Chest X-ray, PA view. Patient: 35 years old, sex M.
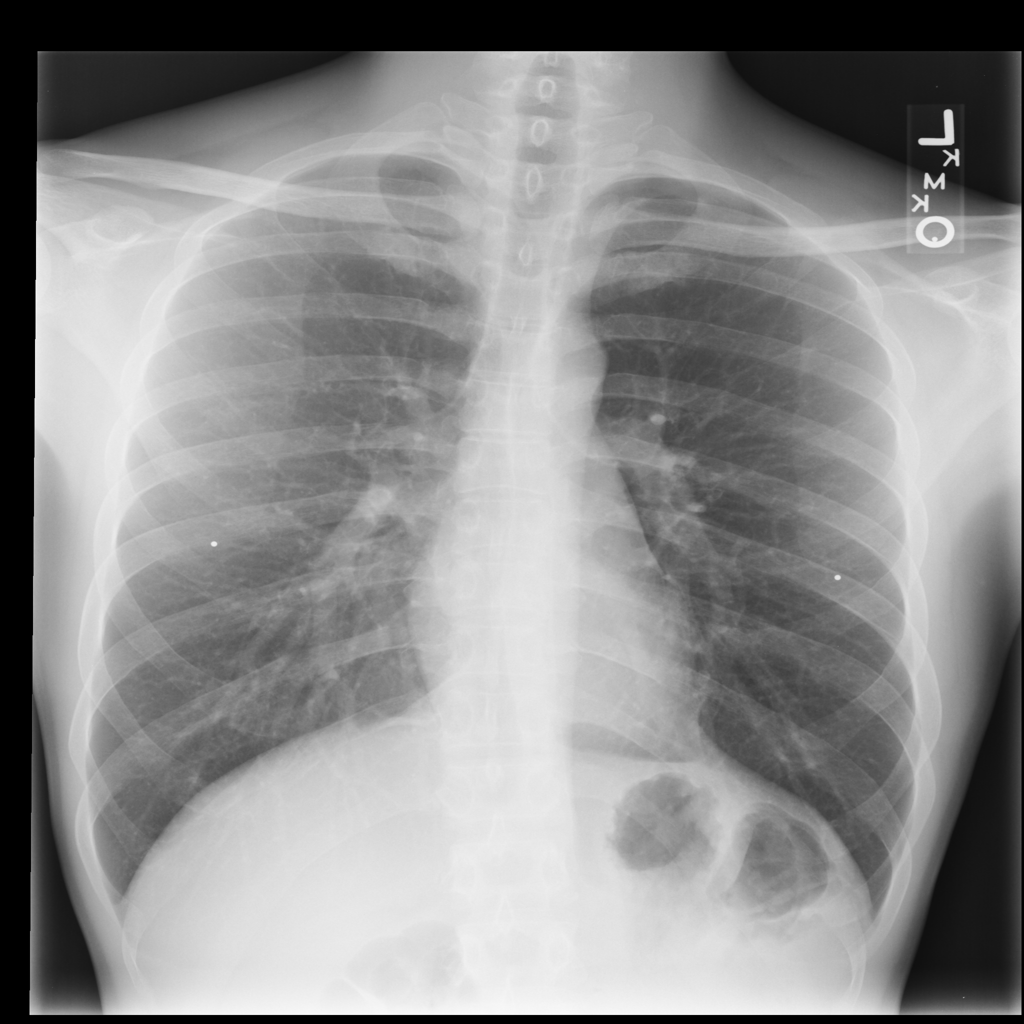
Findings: No Finding